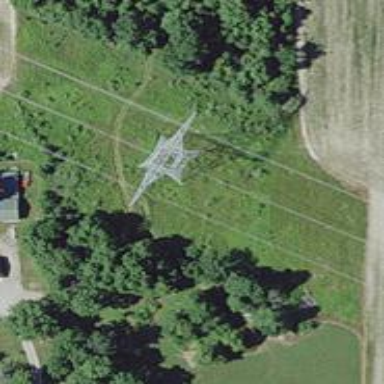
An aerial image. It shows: Power tower.